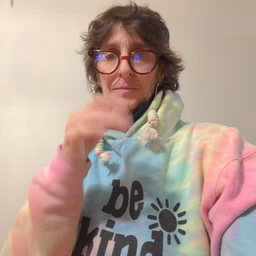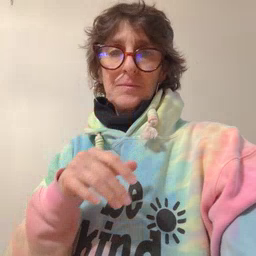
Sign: cloud